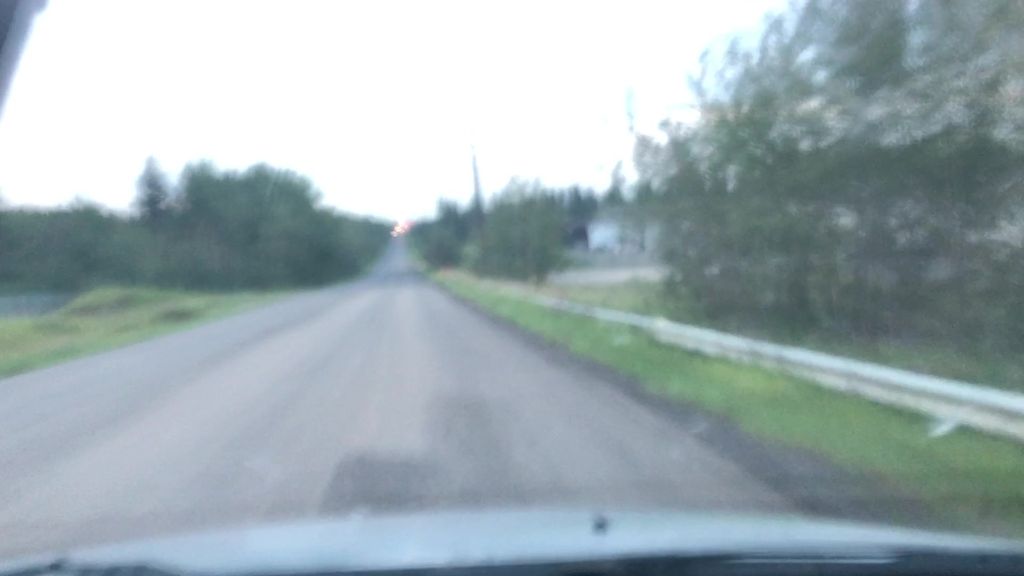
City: edmonton